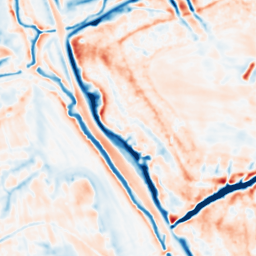
Category: multiscale
Decomposition family: dog_multiscale
Decomposition parameters: sigma_ratio: 1.4
n_scales: 5
base_sigma: 1
Upsampling method: lanczos
Upsampling parameters: scale: 4
Upsampling scale: 4